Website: crate-barrel
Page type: account-selection
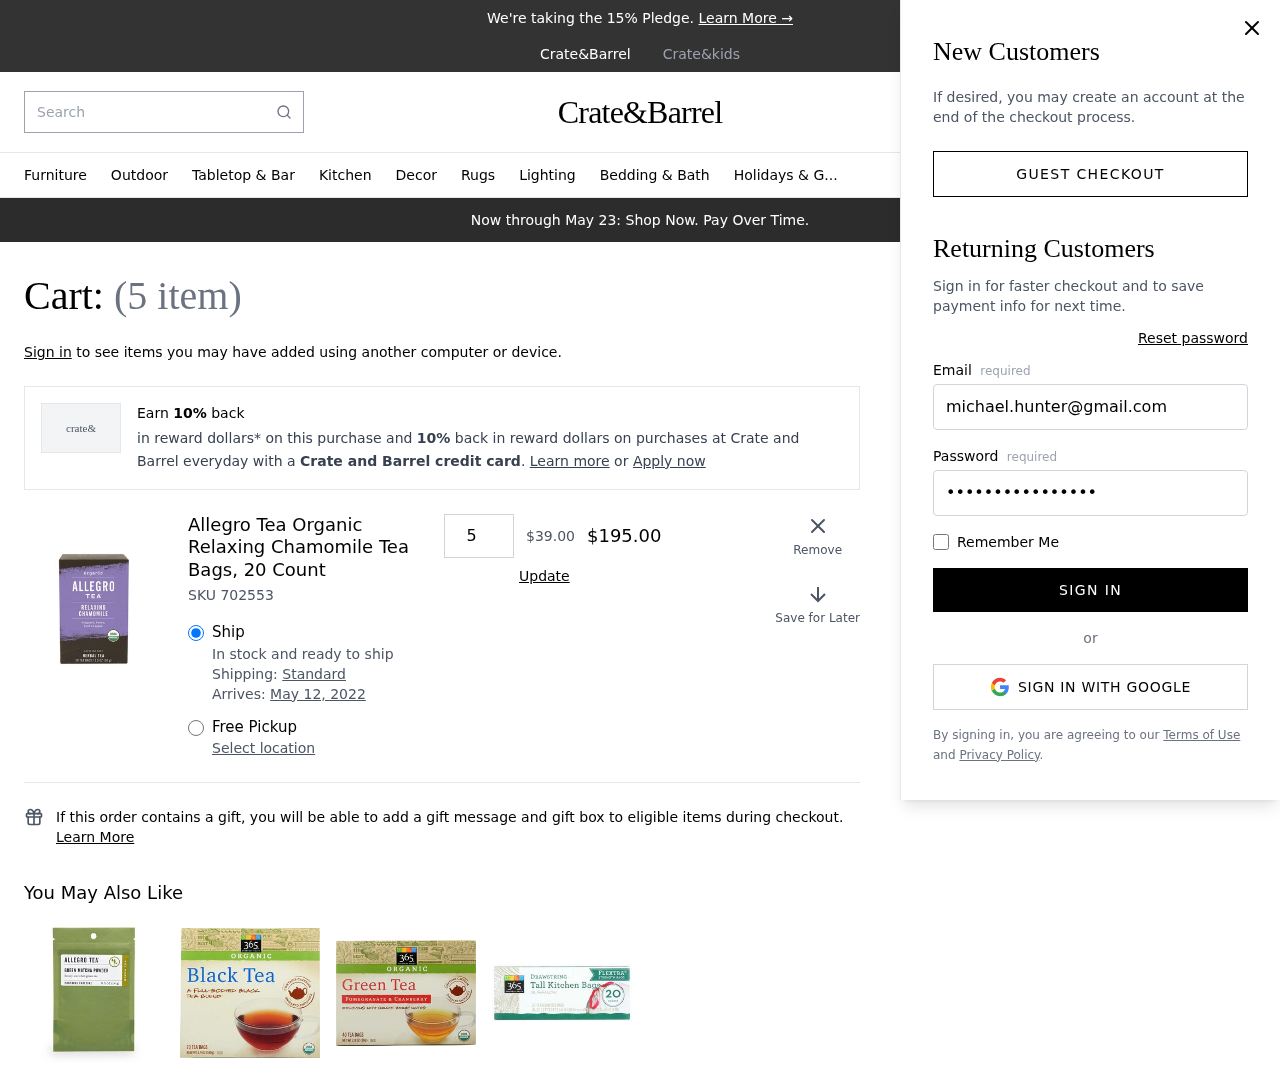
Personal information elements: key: PII_EMAIL
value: michael.hunter@gmail.com
Product elements: key: PRODUCT1_NAME
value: Allegro Tea Organic Relaxing Chamomile Tea Bags, 20 Count
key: PRODUCT1_PRICE
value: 39
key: PRODUCT1_QUANTITY
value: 5
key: PRODUCT1_SKU
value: SKU 702553
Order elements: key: ORDER_NUM_ITEMS
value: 5
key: ORDER_DELIVERY_DATE
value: May 12, 2022
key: ORDER_SUBTOTAL
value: $195.00
Search elements: key: HEADER_SEARCH
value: Search